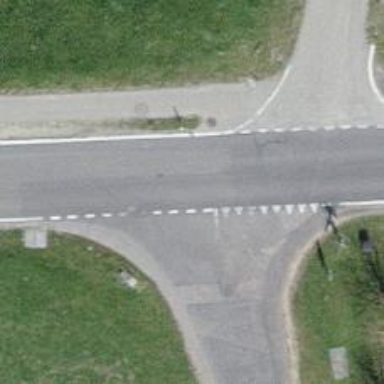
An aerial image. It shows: Tertiary road with traffic calming feature known as choker.